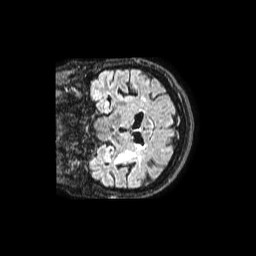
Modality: FLAIR
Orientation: coronal
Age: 70
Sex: female
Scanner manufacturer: philips
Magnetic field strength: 1.5 T
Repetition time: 4.8 s
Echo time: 0.3383 s